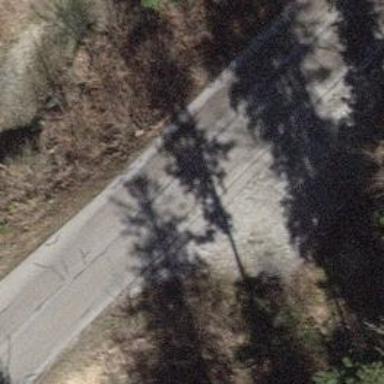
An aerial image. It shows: Tertiary road passing over bridge.